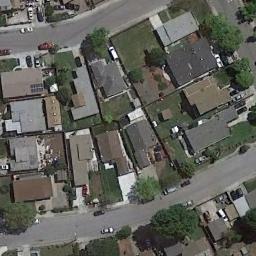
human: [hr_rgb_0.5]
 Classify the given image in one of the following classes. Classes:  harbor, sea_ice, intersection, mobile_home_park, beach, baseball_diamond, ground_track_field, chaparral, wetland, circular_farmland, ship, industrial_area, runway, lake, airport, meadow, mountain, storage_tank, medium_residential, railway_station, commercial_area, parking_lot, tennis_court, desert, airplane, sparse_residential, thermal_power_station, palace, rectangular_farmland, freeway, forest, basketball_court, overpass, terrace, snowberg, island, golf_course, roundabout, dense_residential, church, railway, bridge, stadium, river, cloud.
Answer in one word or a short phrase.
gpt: dense_residential